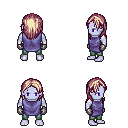
a pixel art fantasy rpg character, male body template, dark elf, purple skin, chain tabard jacket, teal pants, white blonde long hairstyle, metal gloves, four views (front, back, left, right), 2x2 character sprite sheet, small pixel art, hard edges, no anti-aliasing